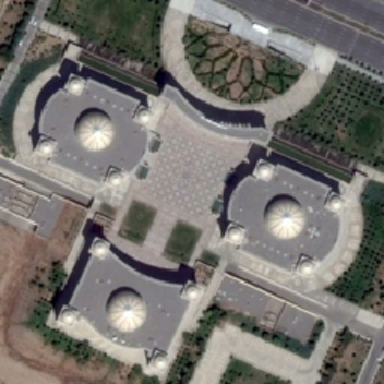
Some buildings are square with green plants .